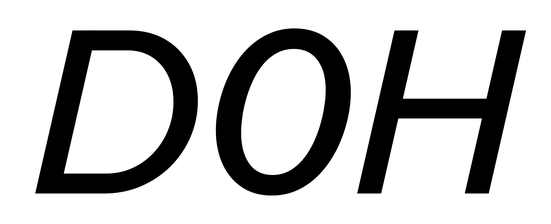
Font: InstrumentSans-Italic_Medium_Italic